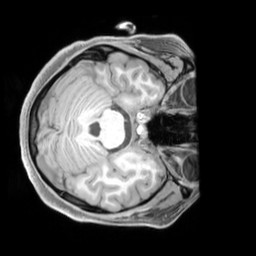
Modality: T1w
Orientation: axial
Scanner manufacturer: siemens
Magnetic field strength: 3 T
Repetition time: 2.3 s
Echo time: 0.00226 s